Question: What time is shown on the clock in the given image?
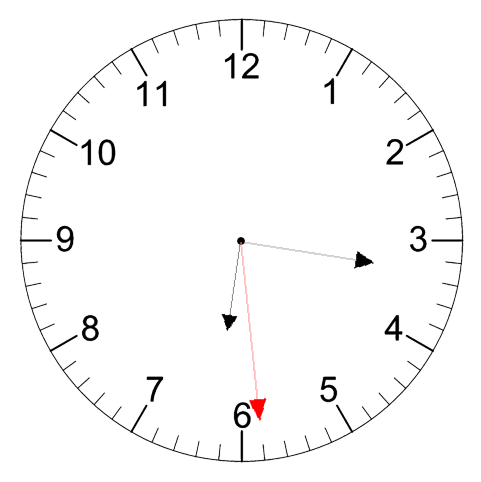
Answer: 06:16:29